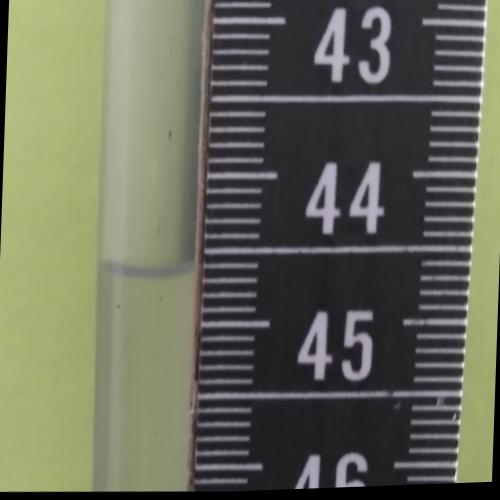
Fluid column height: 44.6 cm